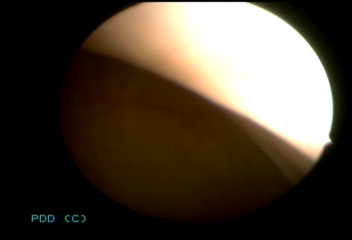
Modality: WLC
Class: Normal mucosa
Bladder cancer association: No